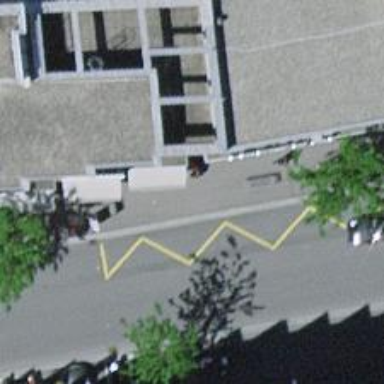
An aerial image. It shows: Bus stop with platform for public transport.